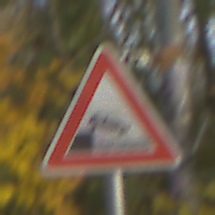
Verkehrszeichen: Ufer
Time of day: MorningAfternoon
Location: Outdoor (Urban)
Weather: PartlyCloudy
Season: NotSpecified
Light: Natural